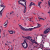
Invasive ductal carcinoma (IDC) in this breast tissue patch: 0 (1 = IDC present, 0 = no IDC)